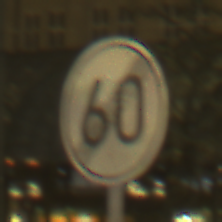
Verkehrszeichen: EndeGeschwindigkeit60
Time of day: Night
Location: Outdoor (Urban)
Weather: Overcast
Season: NotSpecified
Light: Artificial